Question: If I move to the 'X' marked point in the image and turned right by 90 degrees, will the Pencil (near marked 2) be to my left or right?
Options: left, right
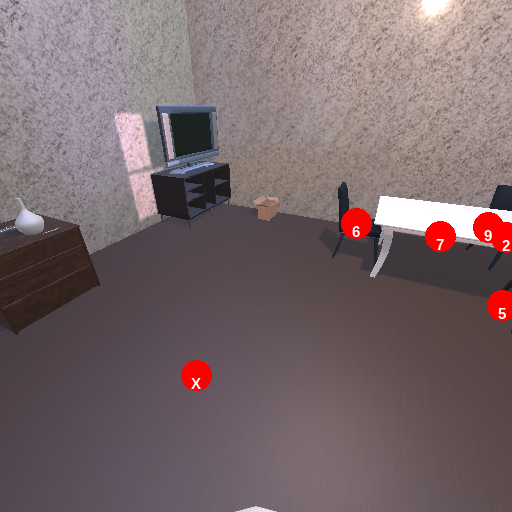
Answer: left